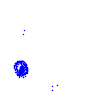
Particle: kaon